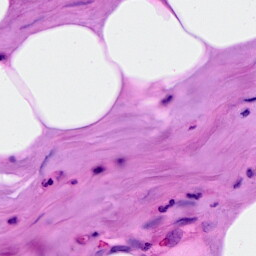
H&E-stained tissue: Breast